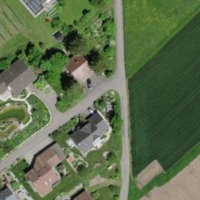
EUNIS habitat code: 55
Species observed at this site:
Amelanchier ovalis
Iris sibirica
Oenothera glazioviana
Tanacetum parthenium
Filipendula ulmaria
Cirsium vulgare
Lactuca virosa
Caltha palustris
Mentha aquatica
Anthyllis vulneraria
Verbascum thapsus
Onopordum acanthium
Erythranthe guttata
Tussilago farfara
Cornus sanguinea